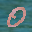
Label: 0